Question: I am creating a custom control by inheriting from ContentControl. Below is the XAML code present in Generic.xaml
'''
<Style TargetType="local:MyCustomControl">
<Setter Property="Background" Value="YellowGreen"></Setter>
<Setter Property="IconSource" Value="/Themes/icon.png"></Setter>
<Setter Property="Template">
<Setter.Value>
<ControlTemplate TargetType="local:MyCustomControl">
<Border BorderBrush="White" BorderThickness="2">
<Grid>
<Grid.ColumnDefinitions>
<ColumnDefinition Width="100"/>
<ColumnDefinition Width="*"/>
</Grid.ColumnDefinitions>
<Image Grid.Column="0" Source="{TemplateBinding IconSource}" Stretch="None">
<Border Background="{TemplateBinding Background}" Grid.Column="1">
<ContentPresenter x:Name="ContentContainer"
Content="{TemplateBinding Content}"
ContentTemplate="{TemplateBinding ContentTemplate}"
Margin="{TemplateBinding Padding}">
</ContentPresenter>
</Border>
</Grid>
</Border>
</ControlTemplate>
</Setter.Value>
</Setter>
</Style>
'''
In my application , i have used the custom control in this way:
'''
<mycontrol:MyCustomControl Height="100" Width="400"
Foreground="Red"
IconSource="/Assets/ApplicationIcon.png">
<mycontrol:MyCustomControl.Content>
<StackPanel>
<TextBlock Text="Some Text Content Here"/>
<Button Content="Test Button" Foreground="Pink" Background="Black"/>
</StackPanel>
</mycontrol:MyCustomControl.Content>
</mycontrol:MyCustomControl>
'''
I don't understand does the textblock text in stackpanel gets red color. Can someone explain me how and why it is happening in simple words ?
here is the output:

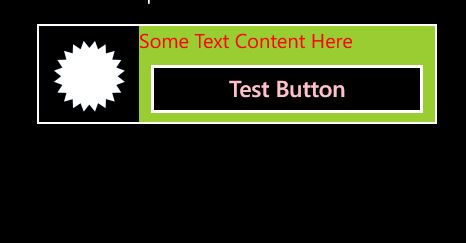
Answer: That's because of
'''
<mycontrol:MyCustomControl Height="100" Width="400"
Foreground="Red"
IconSource="/Assets/ApplicationIcon.png">
'''
'Foreground' is then inherited down the elements tree into your 'StackPanel', 'TextBlock' and 'Button', but because the 'Button' has 'Foreground' set explicitly it's not red.